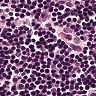
Metastatic tissue present: no